Here is the wavelet time-frequency representation (scalogram) of a rolling-element bearing's vibration measurement. What is the most likely bearing condition (normal, inner_race, outer_race, ball)?
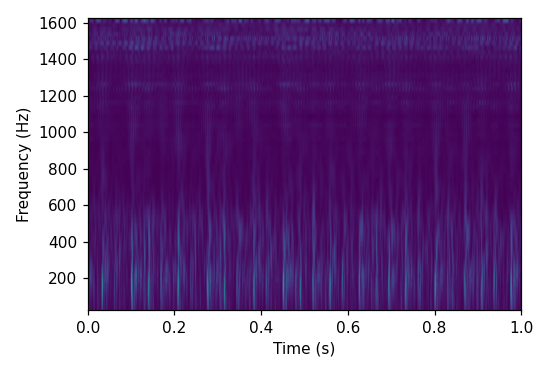
Answer: outer_race